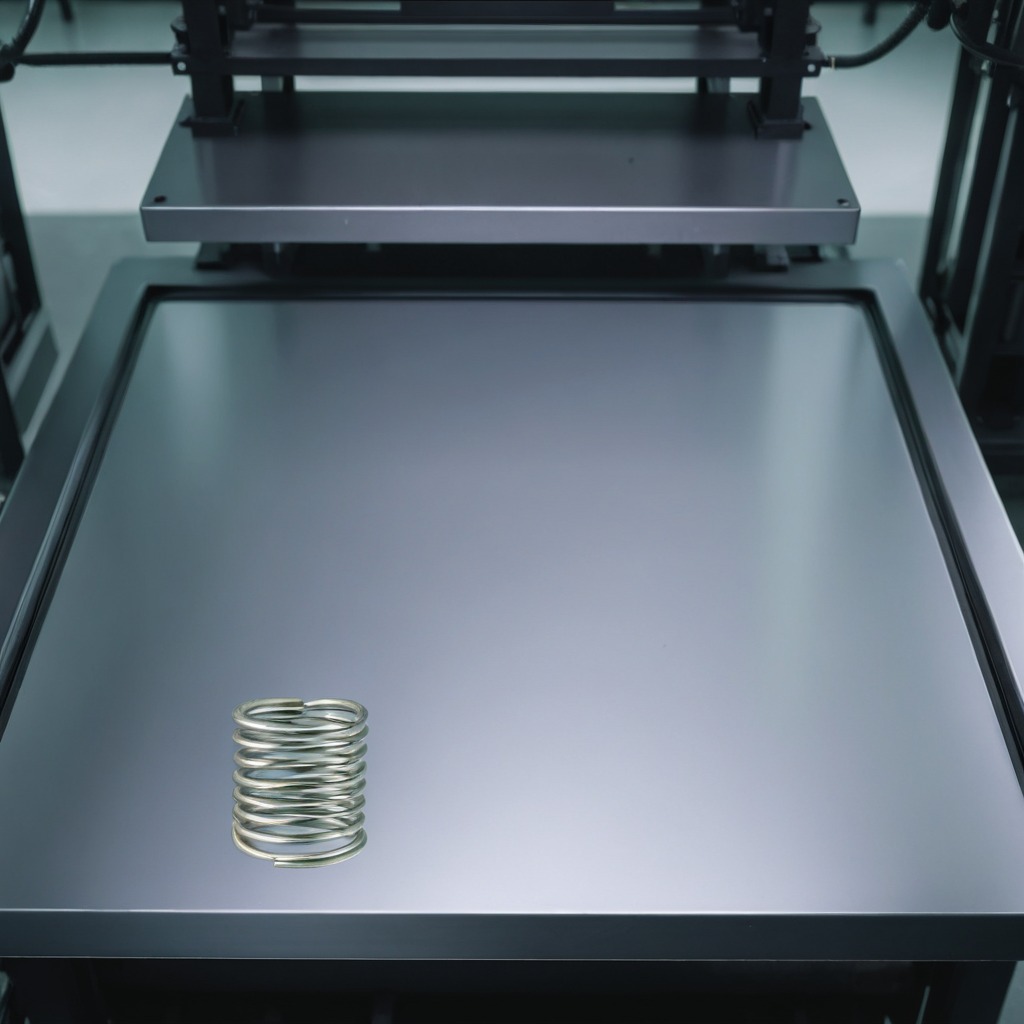
A coiled metal spring is lying on the metal table in a machine shop under fluorescent lights.